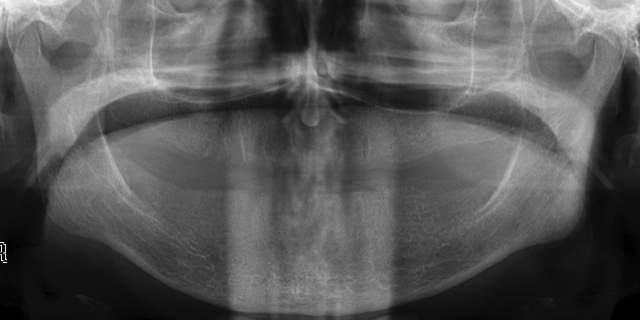
adult